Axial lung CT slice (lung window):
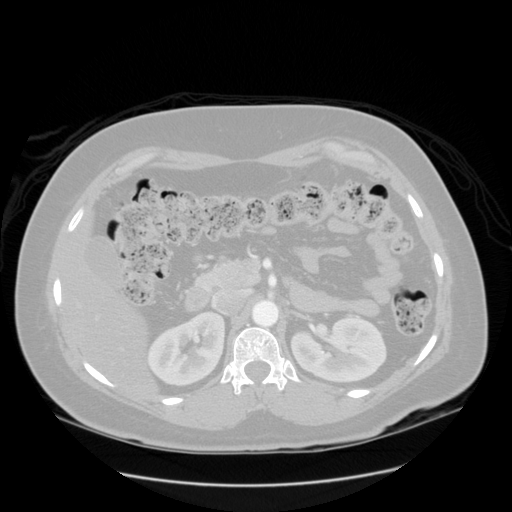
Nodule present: no